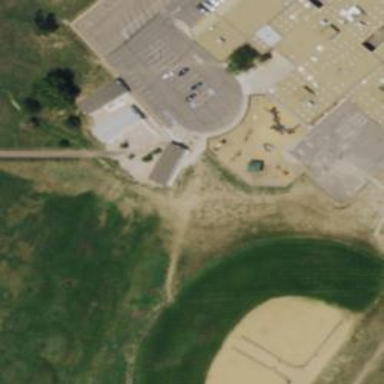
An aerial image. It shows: School.